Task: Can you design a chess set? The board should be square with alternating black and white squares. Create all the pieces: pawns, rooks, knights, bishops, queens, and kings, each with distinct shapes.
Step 511:
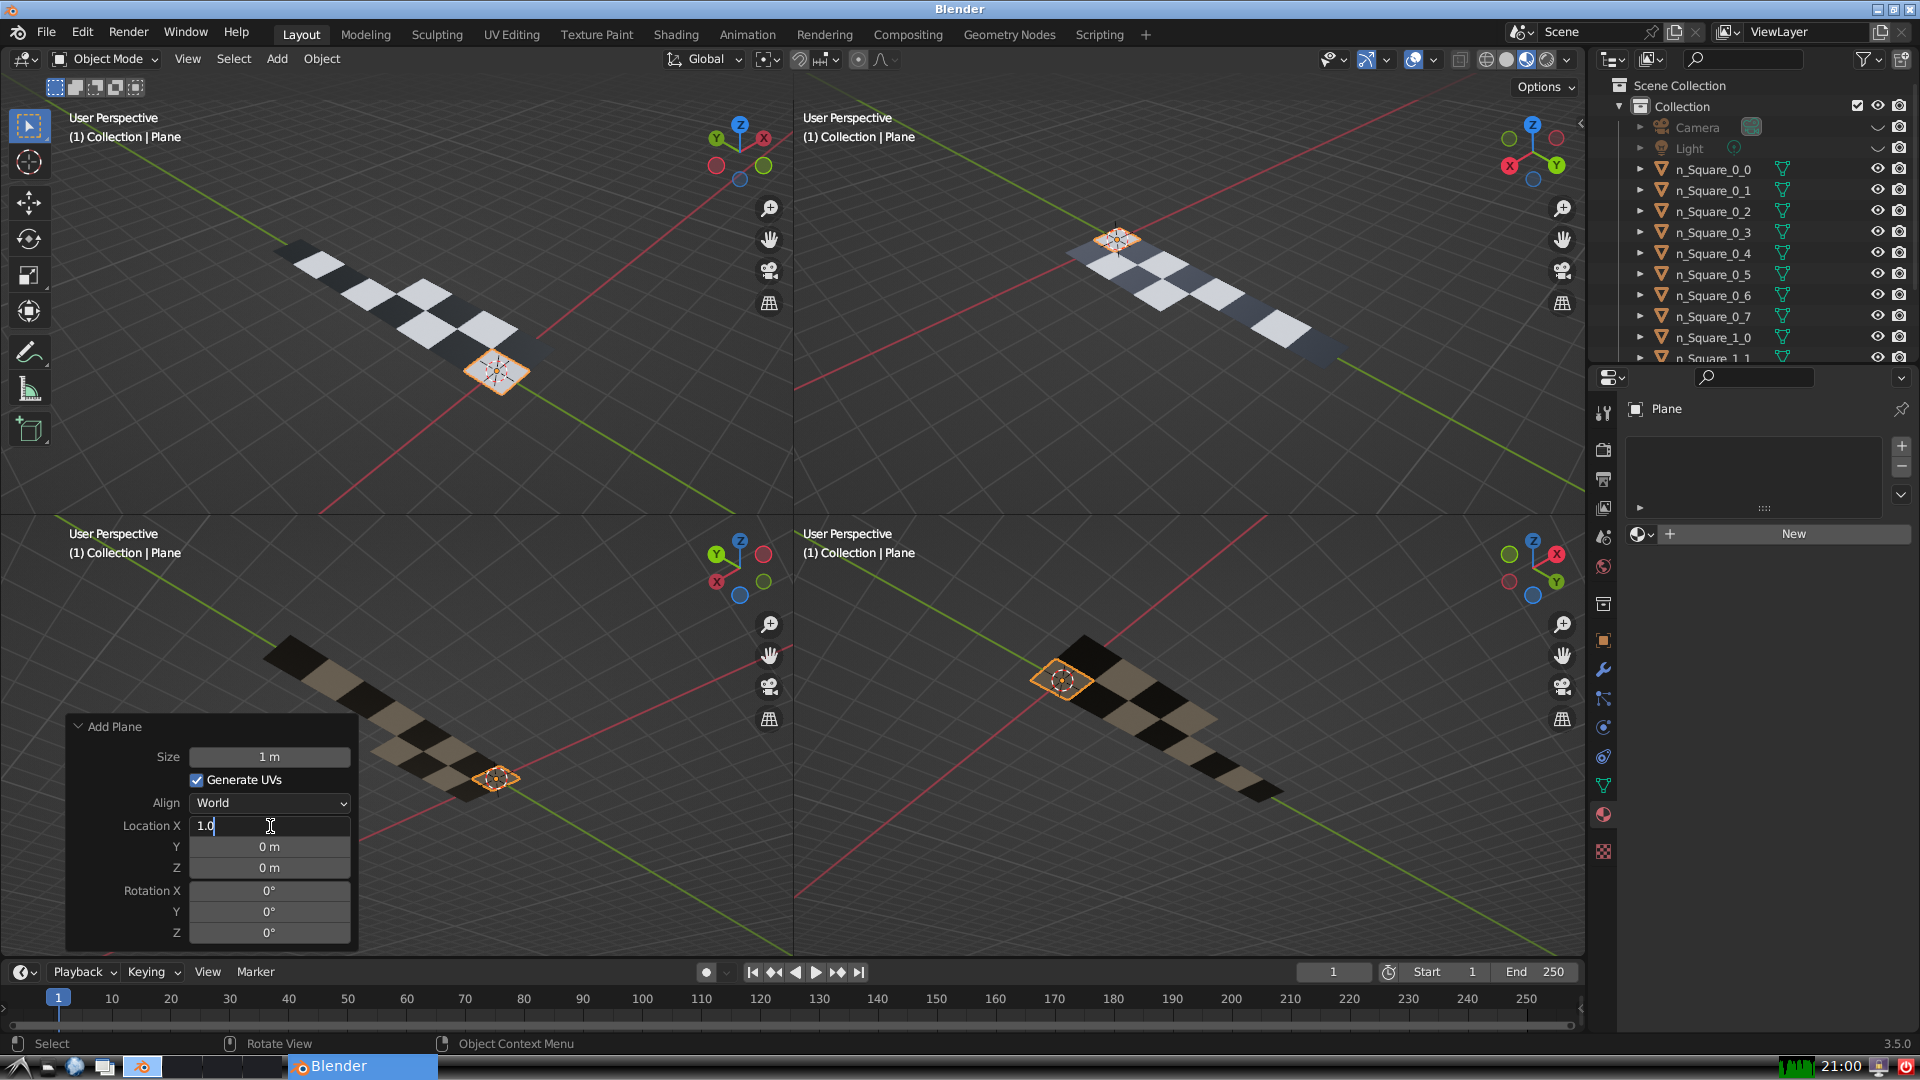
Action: {"key_press": ['Return']}